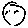
Label: cat